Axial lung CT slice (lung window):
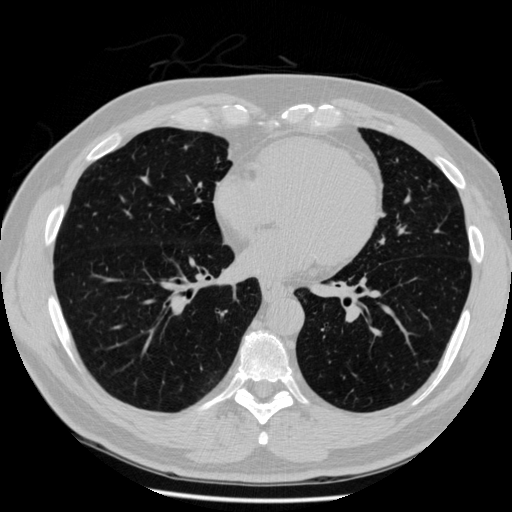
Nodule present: no